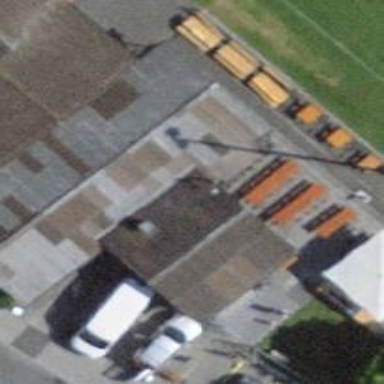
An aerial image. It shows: Restaurant housed in building with gabled roof.